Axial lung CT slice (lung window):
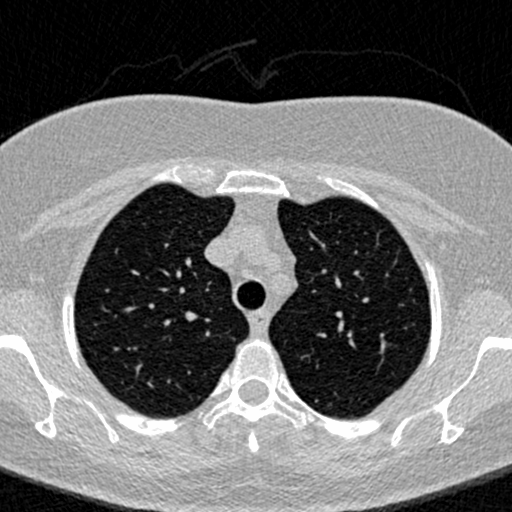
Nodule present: no